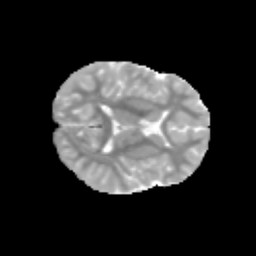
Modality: MD
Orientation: axial
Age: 12
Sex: male
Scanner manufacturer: siemens
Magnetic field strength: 3 T
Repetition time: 3.8 s
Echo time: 0.07 s